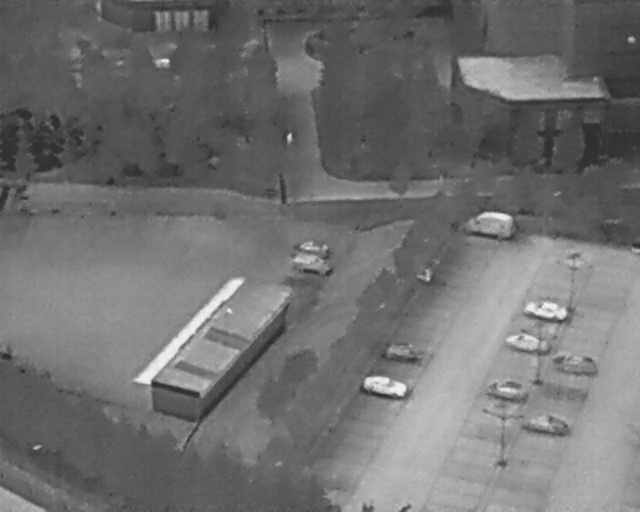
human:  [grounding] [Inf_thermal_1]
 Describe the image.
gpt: In the satellite image, there is  <ref>1 medium car </ref> <box>[[58, 71, 61, 79, 10]]</box> located at bottom,  <ref>3 medium car </ref> <box>[[74, 39, 78, 48, 7], [83, 56, 86, 64, 13], [80, 62, 84, 71, 11]]</box> located at right,  <ref>2 medium car </ref> <box>[[77, 72, 81, 79, 10], [83, 78, 86, 87, 14]]</box> located at bottom right,  <ref>1 medium car </ref> <box>[[47, 47, 50, 55, 13]]</box> located at center.